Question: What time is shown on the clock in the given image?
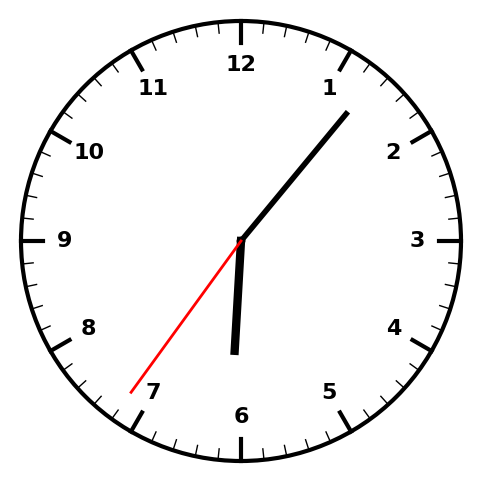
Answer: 06:06:36